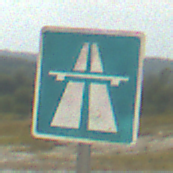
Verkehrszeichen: Autobahn
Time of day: MorningAfternoon
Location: Outdoor (Beach)
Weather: PartlyCloudy
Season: NotSpecified
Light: Natural